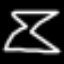
Label: hourglass